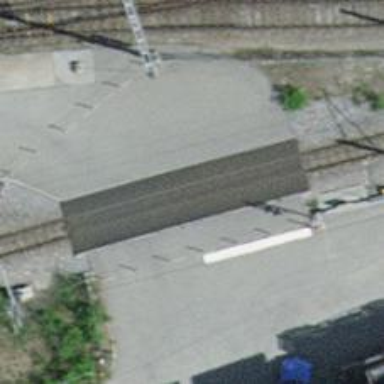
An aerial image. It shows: Level crossing on the railway with lights.